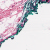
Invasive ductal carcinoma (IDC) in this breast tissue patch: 0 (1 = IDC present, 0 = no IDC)